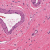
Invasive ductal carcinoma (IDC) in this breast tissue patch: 0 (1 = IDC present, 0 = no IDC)